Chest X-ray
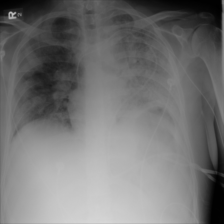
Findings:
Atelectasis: negative
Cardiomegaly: negative
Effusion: negative
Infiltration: negative
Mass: negative
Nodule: negative
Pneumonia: positive
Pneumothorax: negative
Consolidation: negative
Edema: negative
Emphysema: negative
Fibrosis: negative
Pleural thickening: negative
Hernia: negative